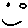
Label: smiley face